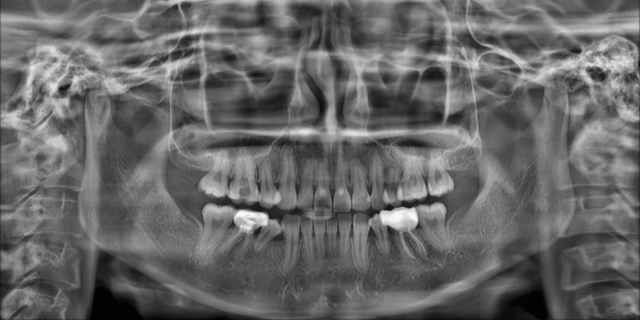
adult